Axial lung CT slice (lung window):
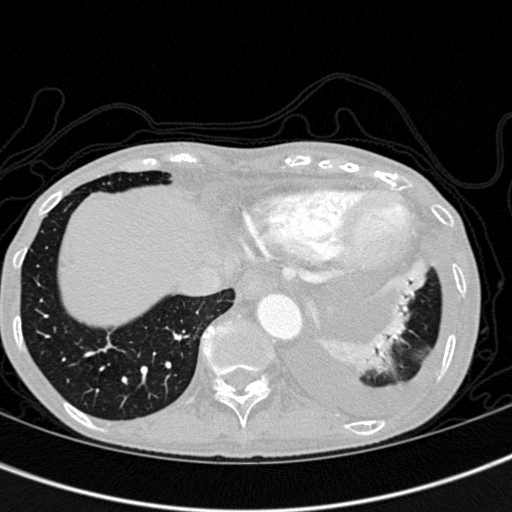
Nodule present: no